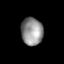
Tissue: lung
Cell type: Others
Senescence score: 0.1434
Nuclear area (px): 594
Mean DAPI intensity: 143.377